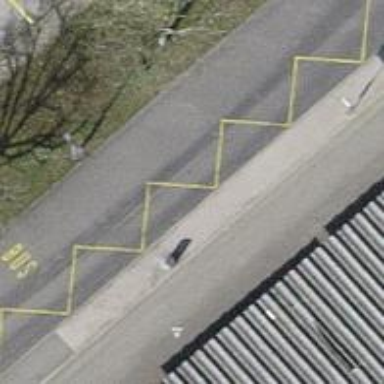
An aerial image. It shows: Bus stop with platform for public transport.